Question: '''
<input type="time" name="title" [(ngModel)]="settingsData.active_from" class="form-control" value="8.45">
'''
I tried to enter the default value in input type time but it does not show anything:

I had tried putting default value by placing '8:45' in the placeholder attribute too but it does not show anything it's just blank.
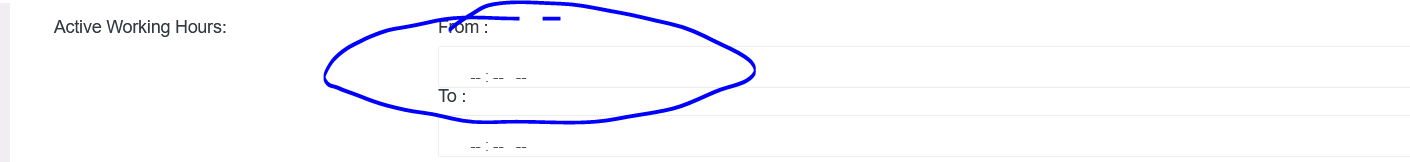
Answer: # Input Type Time
There appears to be two things wrong with your code currently.
1. Your input is formatted wrong. It must be a string in the HH:mm format, while you have set a default of H:mm
2. Your value property will be overwritten by the value you provide in your [(ngModel)] binding, so setting the value property in this instance will do nothing as the value will be overwritten by your ngModel binding.
'''
<input type="time" [(ngModel)]="selectedTime">
'''
'''
@Component()
export class MyExampleComponent {
selectedTime = "08:45";
}
'''
### More Information
<URL>